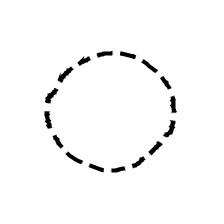
Shape: circle